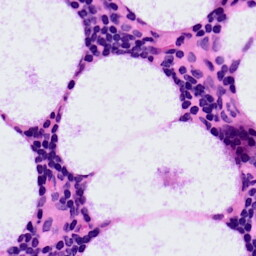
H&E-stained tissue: LymphNode